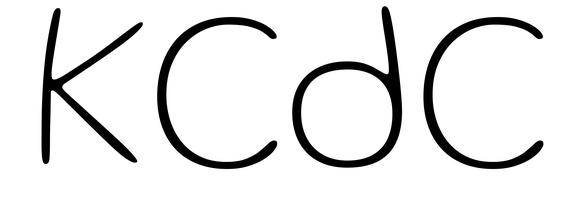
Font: Gluten_Thin